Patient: sex M, age 54
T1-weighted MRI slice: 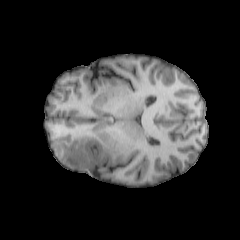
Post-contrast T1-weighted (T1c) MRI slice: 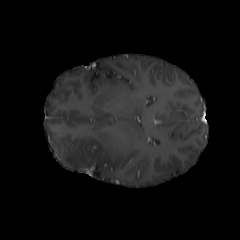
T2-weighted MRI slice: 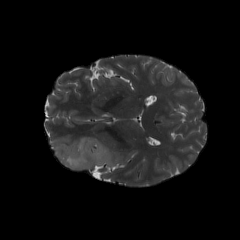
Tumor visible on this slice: yes
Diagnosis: Astrocytoma, IDH-wildtype
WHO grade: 3